Question: I'm trying to insert a text with the upper side of a box using CSS, but I can't come up with anything to make it happen. this is my code so far:
'''
.boxed{
border: 1px solid grey;
width: 300px;
height: 180px;
}
'''
and this is what I want to do:

how do i insert a text in the upper border of a box?
<URL>
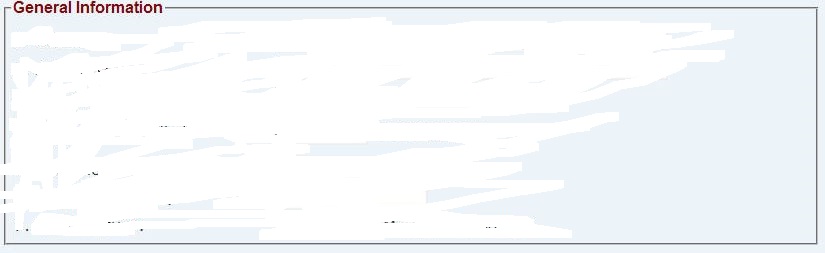
Answer: Set your box to relative positioning and position the label using absolute positioning. Also, I'd recommend setting the background of your container, and inheriting the background in the label CSS to keep the two consistent.
'''
.boxed {
position: relative;
background: white;
border: 1px solid grey;
width: 300px;
height: 180px;
}
.label {
background: inherit;
padding: 0 5px;
position: absolute;
left: 5px;
top: -10px;
}
<div class="boxed">
<span class="label">General Information</span>
</div>
'''
DEMO: <URL>